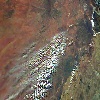
Label: land